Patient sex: F
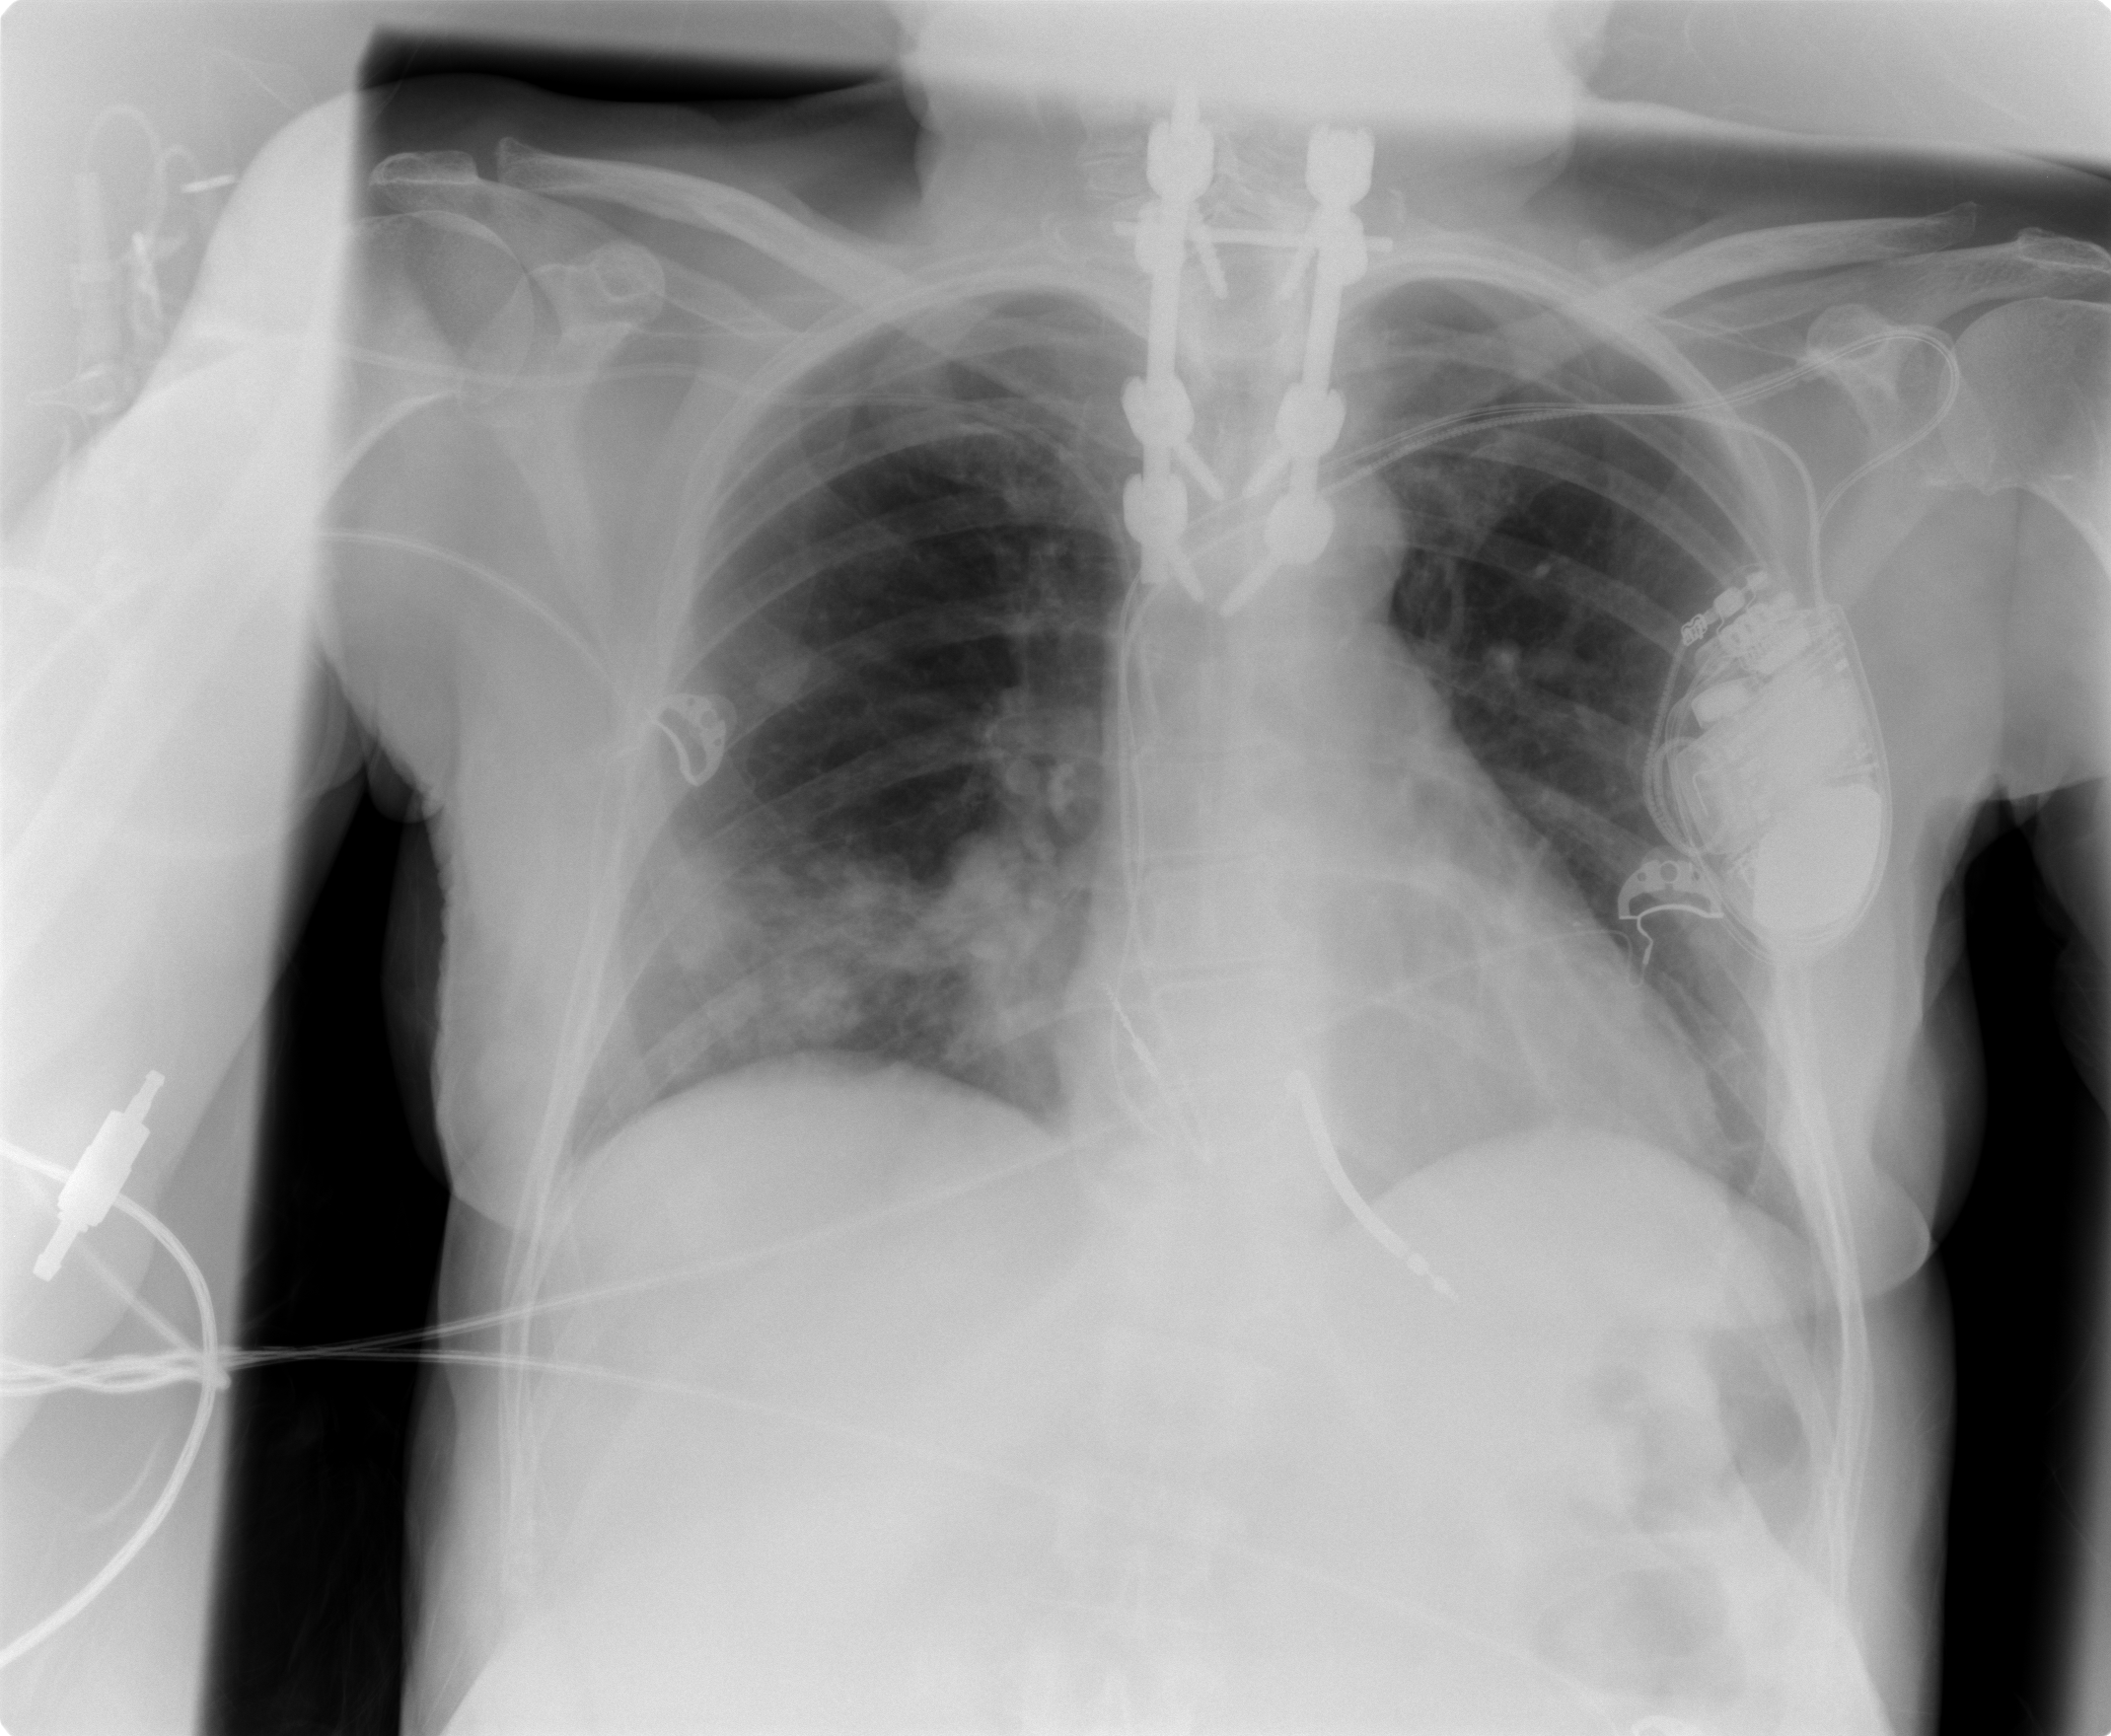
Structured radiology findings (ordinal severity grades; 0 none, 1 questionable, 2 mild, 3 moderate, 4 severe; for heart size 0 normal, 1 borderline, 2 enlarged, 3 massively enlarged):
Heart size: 0
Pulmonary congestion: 0
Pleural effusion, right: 0
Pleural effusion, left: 0
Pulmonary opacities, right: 2
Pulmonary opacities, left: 0
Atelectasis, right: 0
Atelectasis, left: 0